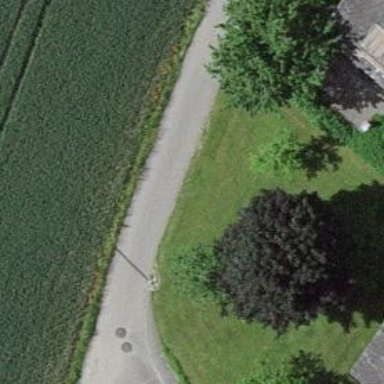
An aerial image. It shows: Asphalt service road used by agricultural vehicles.